Field crop: tomato
Growth stage: 1
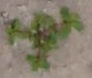
Species: portulaca